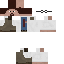
A male human skin with medium skin, wearing brown long hair dressed in a blue hoodie and brown pants, featuring a closed mouth.